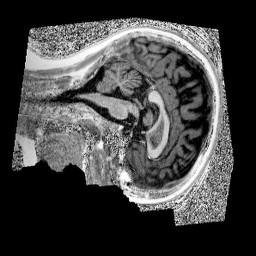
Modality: UNIT1
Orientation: sagittal
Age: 11
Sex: male
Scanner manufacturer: siemens
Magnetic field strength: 3 T
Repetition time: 4 s
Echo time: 0.00299 s